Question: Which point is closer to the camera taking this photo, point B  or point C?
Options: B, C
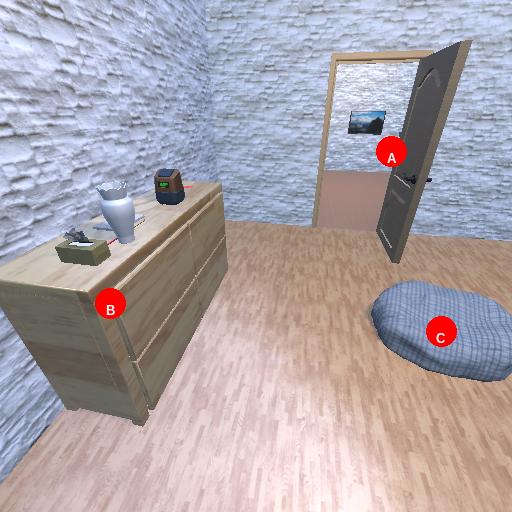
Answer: B